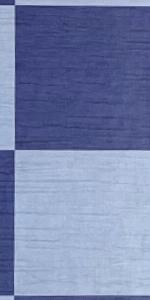
Label: Empty